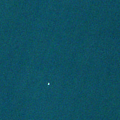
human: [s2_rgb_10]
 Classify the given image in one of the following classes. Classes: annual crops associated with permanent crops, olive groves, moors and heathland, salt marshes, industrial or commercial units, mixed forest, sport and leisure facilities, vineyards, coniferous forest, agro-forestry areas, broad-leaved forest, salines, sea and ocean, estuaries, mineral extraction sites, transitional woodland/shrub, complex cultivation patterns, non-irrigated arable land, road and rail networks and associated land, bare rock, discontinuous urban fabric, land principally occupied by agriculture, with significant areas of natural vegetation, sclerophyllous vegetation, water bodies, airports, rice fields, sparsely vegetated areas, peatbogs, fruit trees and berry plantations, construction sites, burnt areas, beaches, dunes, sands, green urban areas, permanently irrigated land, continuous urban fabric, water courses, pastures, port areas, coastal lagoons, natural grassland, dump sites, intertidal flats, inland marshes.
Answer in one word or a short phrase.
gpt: sea and ocean